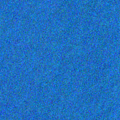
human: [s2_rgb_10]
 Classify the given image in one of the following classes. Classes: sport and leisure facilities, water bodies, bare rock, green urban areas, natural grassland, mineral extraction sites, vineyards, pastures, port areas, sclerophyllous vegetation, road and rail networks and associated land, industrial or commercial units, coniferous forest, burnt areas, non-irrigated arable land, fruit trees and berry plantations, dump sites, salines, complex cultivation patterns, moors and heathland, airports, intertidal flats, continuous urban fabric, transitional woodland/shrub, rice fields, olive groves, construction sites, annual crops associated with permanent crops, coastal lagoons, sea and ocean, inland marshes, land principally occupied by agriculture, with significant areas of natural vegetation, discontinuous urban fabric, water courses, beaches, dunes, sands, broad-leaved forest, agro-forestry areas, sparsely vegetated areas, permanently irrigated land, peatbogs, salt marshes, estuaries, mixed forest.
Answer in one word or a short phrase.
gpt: sea and ocean